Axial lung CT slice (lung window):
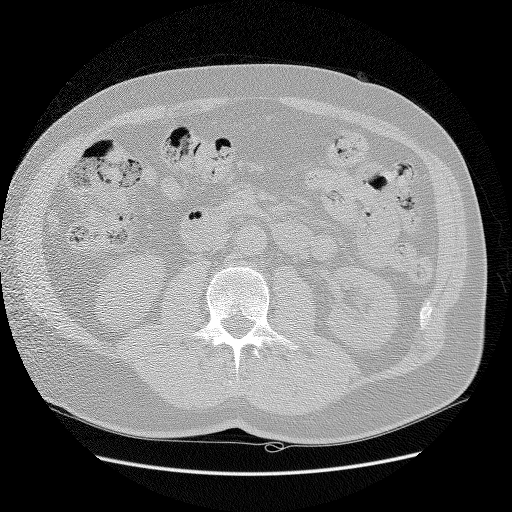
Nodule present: no